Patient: sex F, age 58
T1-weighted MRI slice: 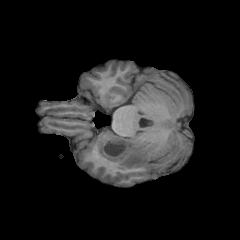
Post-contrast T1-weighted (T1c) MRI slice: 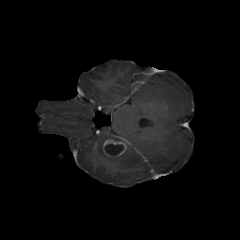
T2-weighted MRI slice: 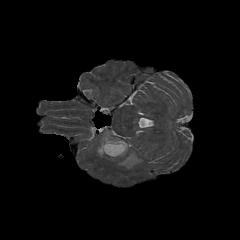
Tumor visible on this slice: yes
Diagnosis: Glioblastoma, IDH-wildtype
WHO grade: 4